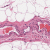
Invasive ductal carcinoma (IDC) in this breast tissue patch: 0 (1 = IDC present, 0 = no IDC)